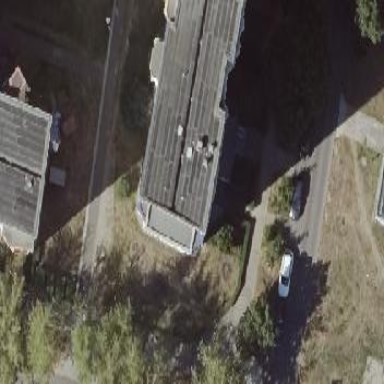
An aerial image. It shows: Building with apartments and flat roof.